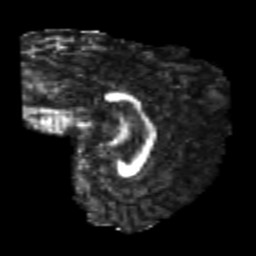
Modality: FA
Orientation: sagittal
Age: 24
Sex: male
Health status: healthy
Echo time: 0.074 s